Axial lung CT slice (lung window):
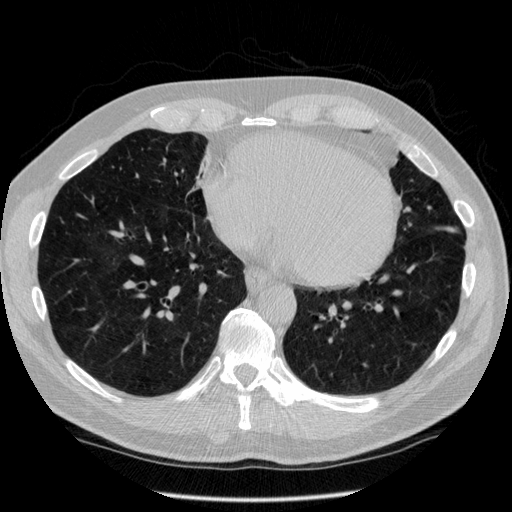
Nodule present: no